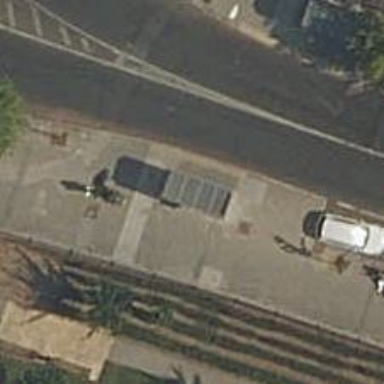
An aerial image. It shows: Bus stop with platform for public transport.